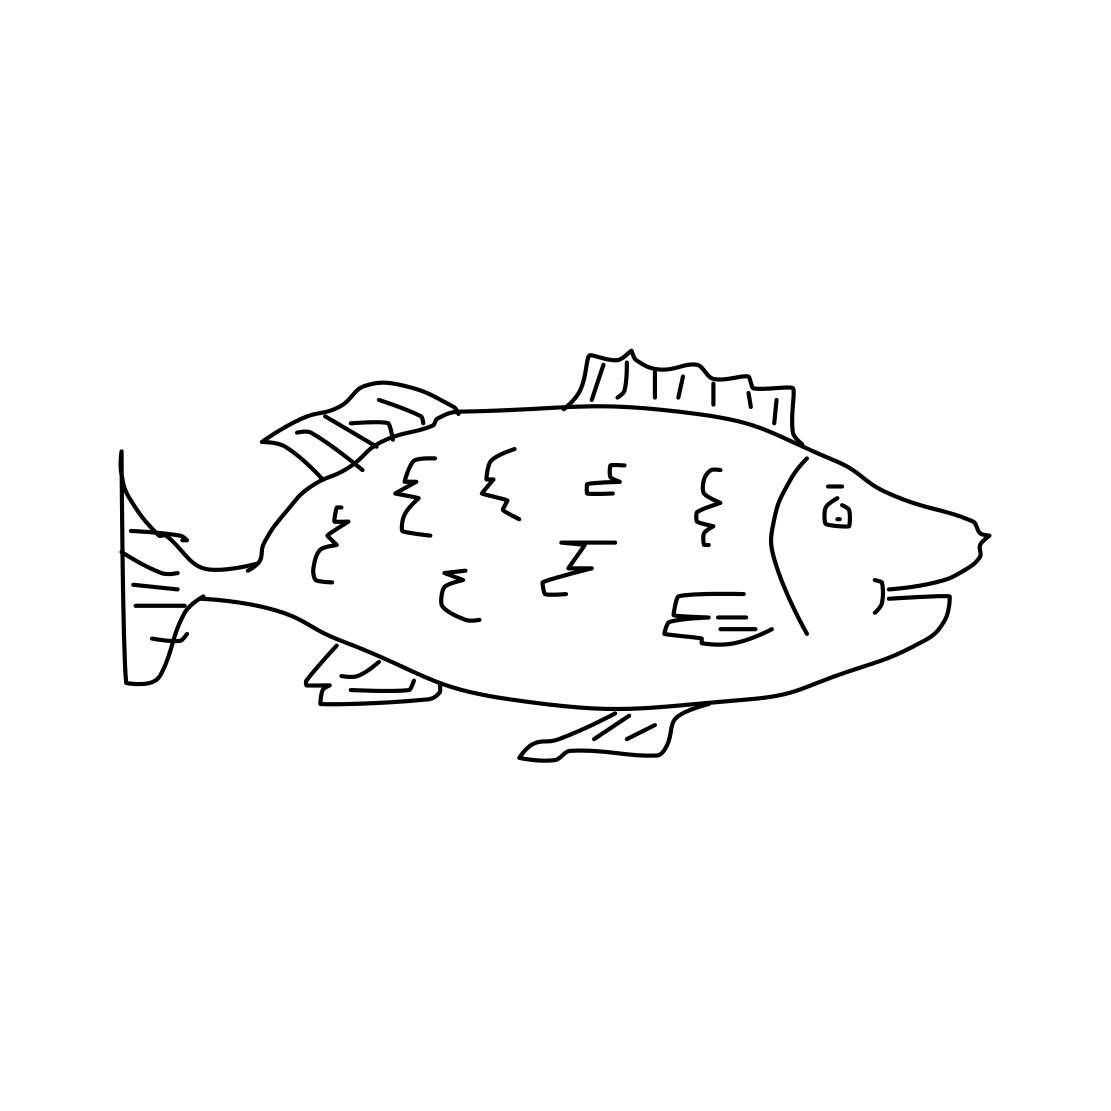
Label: fish